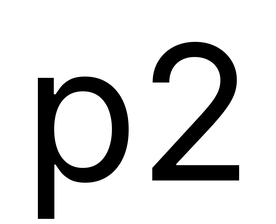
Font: Inter_Regular